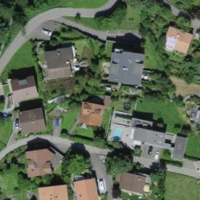
EUNIS habitat code: 54
Species observed at this site:
Geranium sanguineum